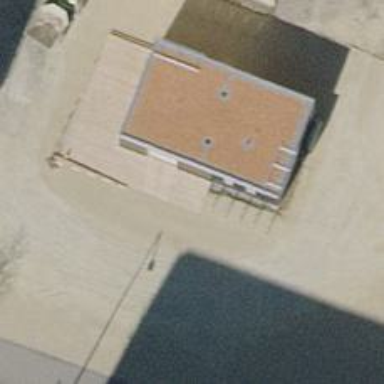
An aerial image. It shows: Picnic table located in leisure land area.